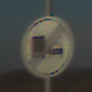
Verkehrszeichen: EndeUeberholverbotKraftfahrzeuge
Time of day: SunriseSunset
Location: Outdoor (RoadRail)
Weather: PartlyCloudy
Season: NotSpecified
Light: Natural